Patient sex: M
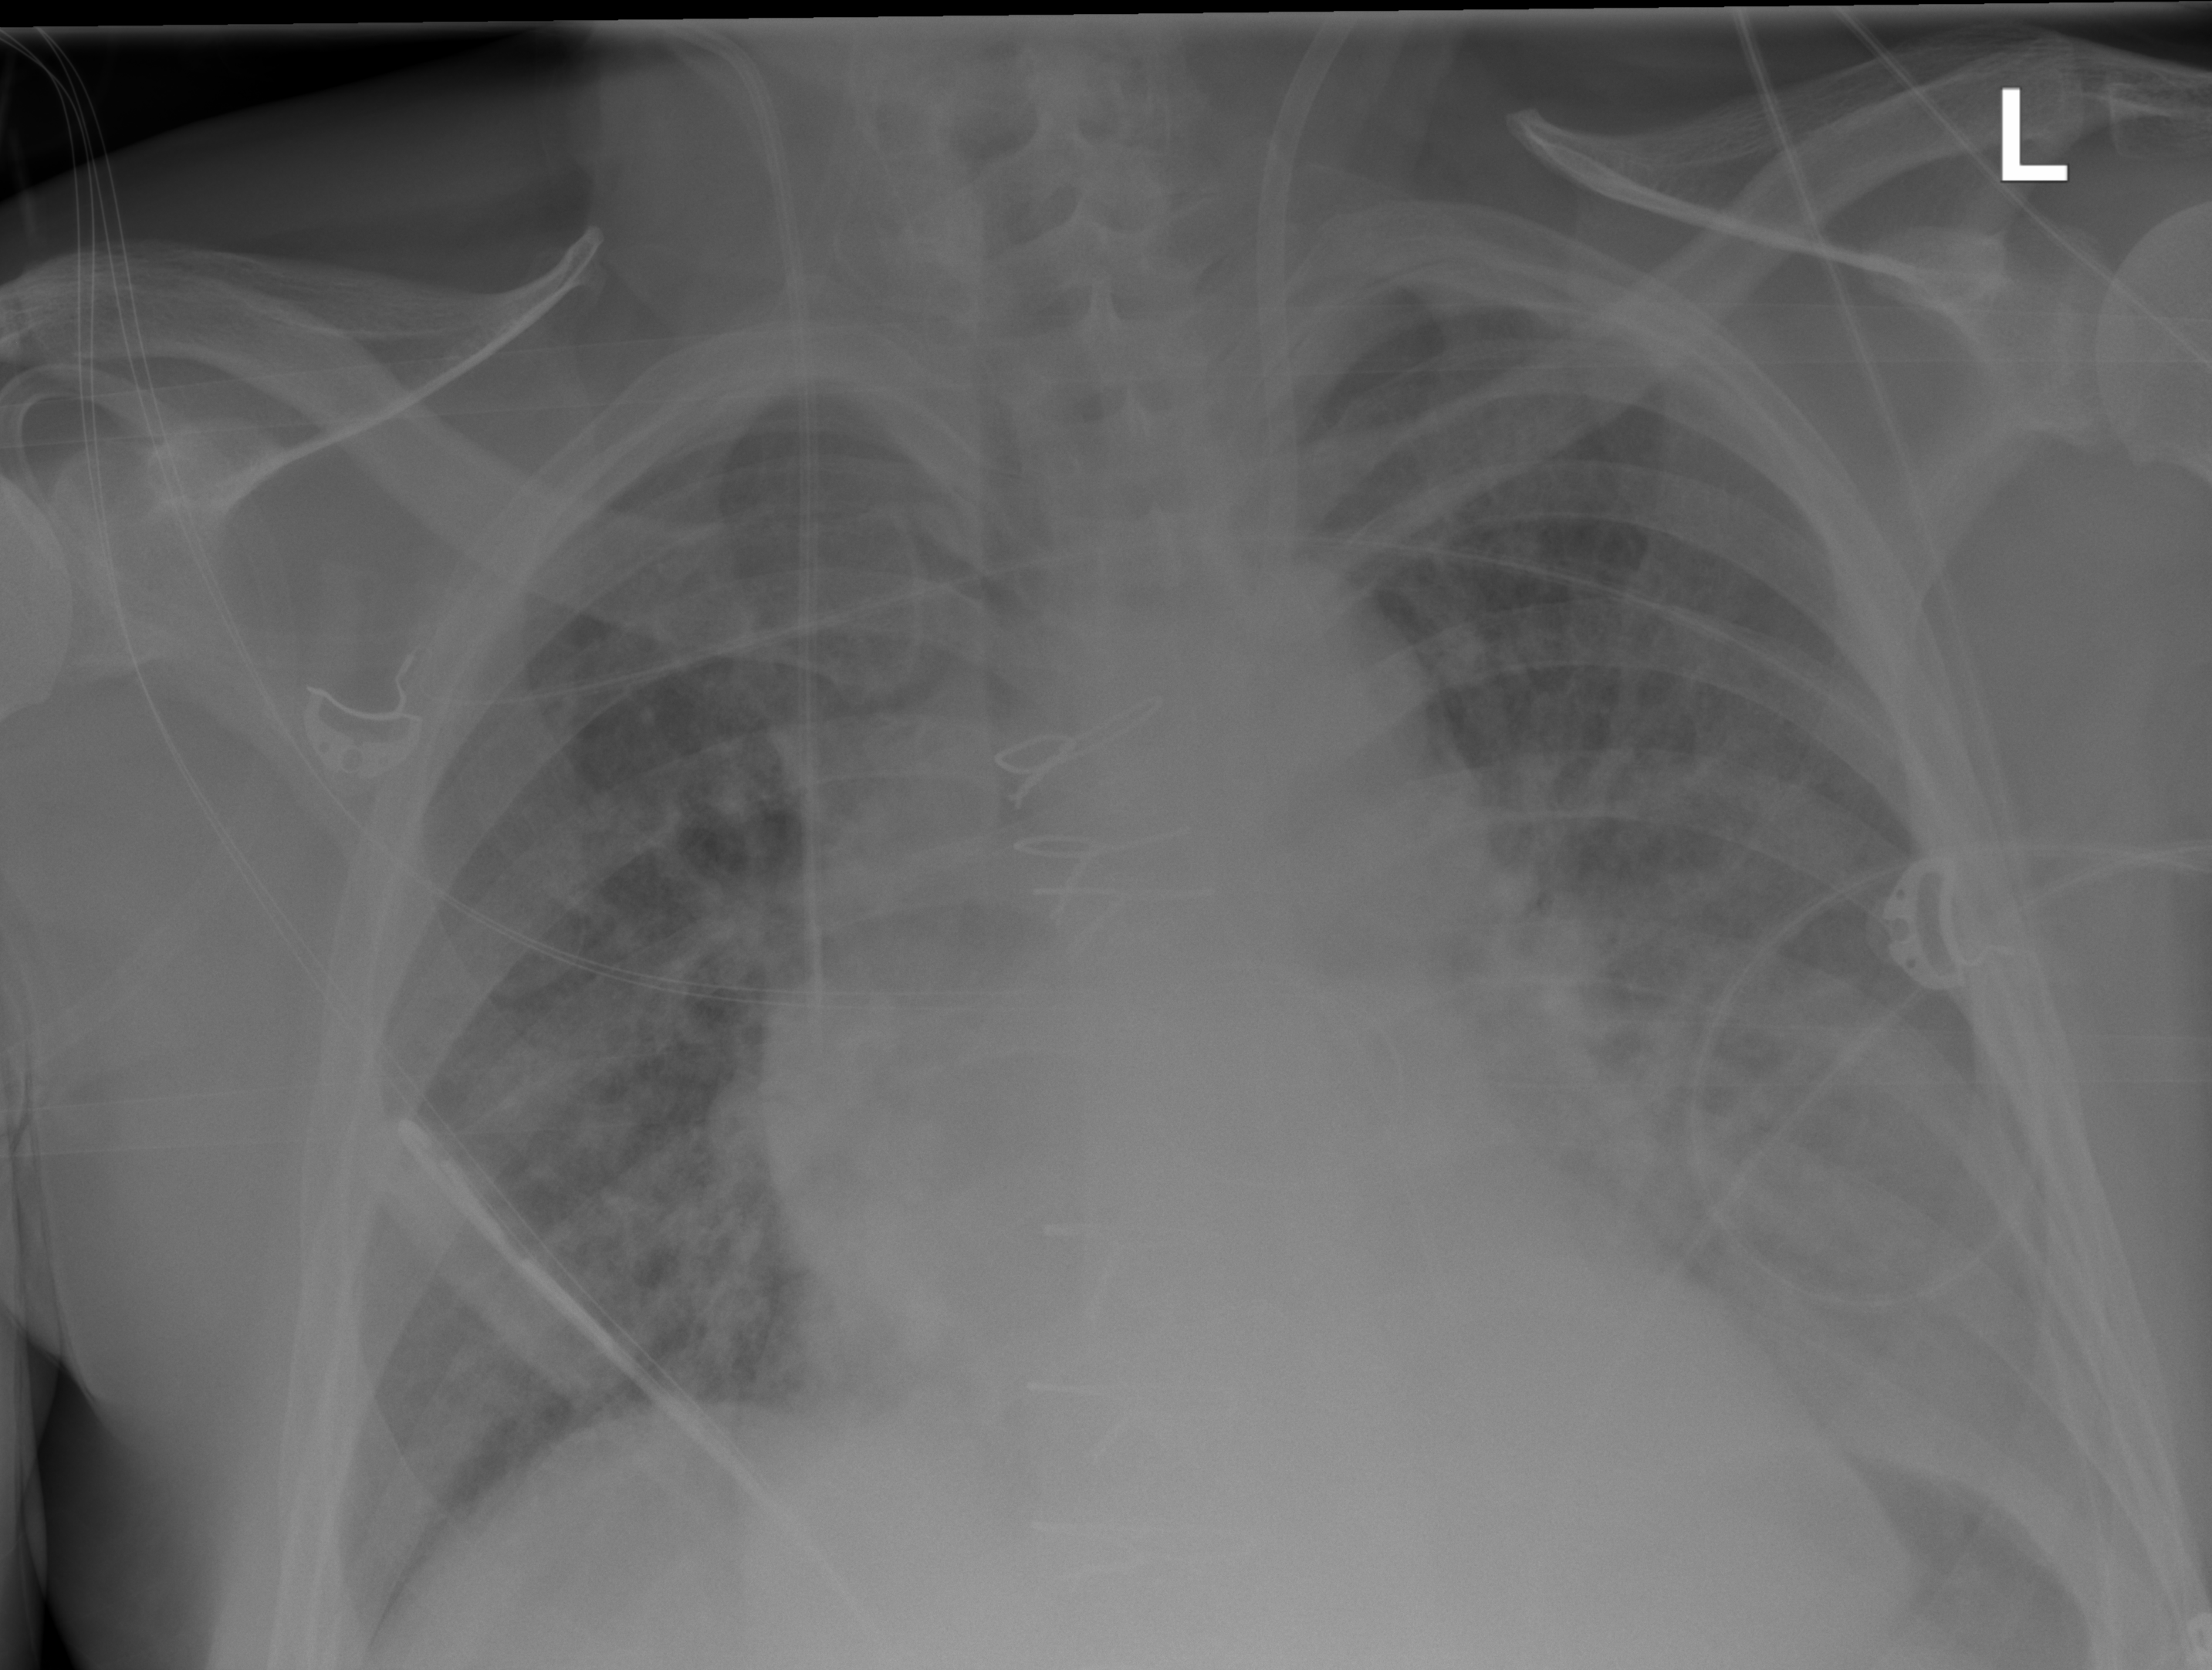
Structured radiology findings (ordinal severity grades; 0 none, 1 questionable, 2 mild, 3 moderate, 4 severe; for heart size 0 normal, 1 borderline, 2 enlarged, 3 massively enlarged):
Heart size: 2
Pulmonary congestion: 3
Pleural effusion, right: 0
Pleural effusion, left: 2
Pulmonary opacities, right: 2
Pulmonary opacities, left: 3
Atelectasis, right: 2
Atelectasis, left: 2